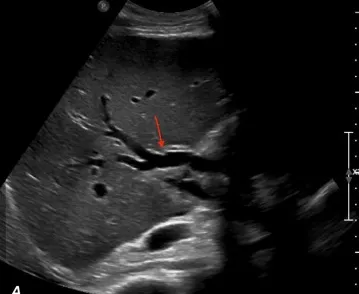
Abdominal ultrasound showing. Intrahepatic biliary dilation.
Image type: radiology (ultrasound)